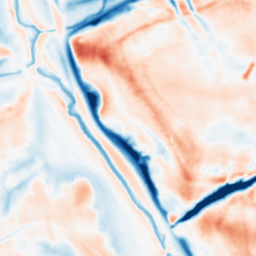
Category: multiscale
Decomposition family: dog
Decomposition parameters: sigma_low: 1
sigma_high: 10
Upsampling method: sinc_hamming
Upsampling parameters: scale: 2
kernel_size: 4
Upsampling scale: 2